Question: What is the value of the measurement in the image?
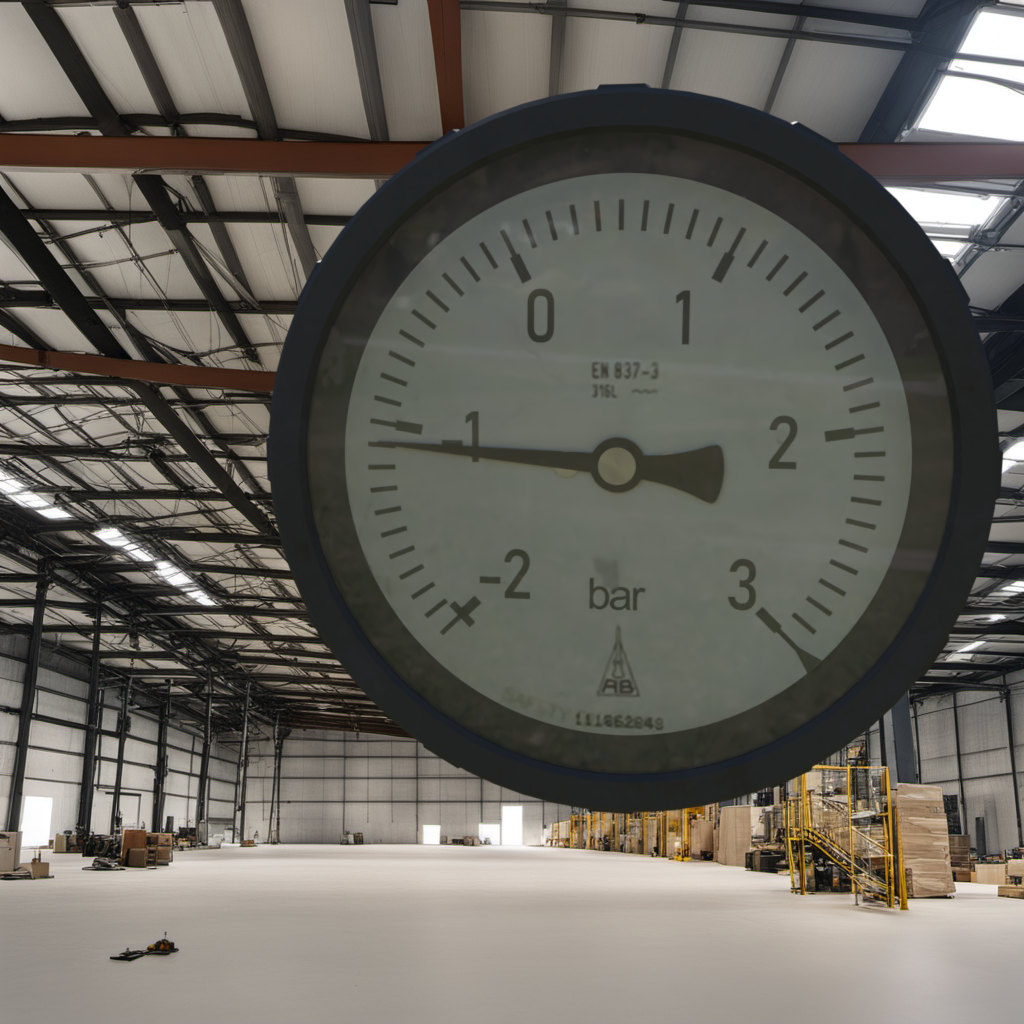
Answer: The result is -1.13
Question: What is the reading range of the measurement in the image?
Answer: The range is from -2 to 3
Question: What is the minimum and maximum value of this measurement?
Answer: The minimum value is -2 and the maximum value is 3